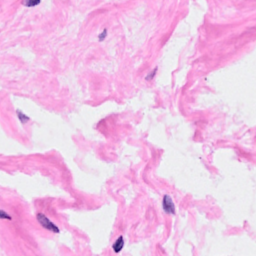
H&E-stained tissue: Breast